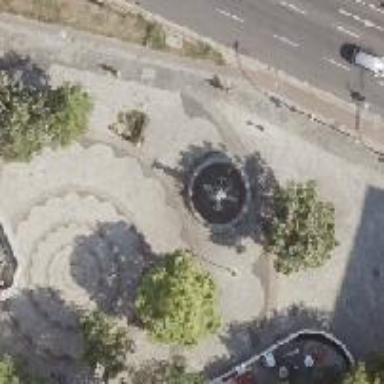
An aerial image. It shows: Fountain.